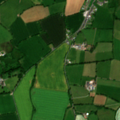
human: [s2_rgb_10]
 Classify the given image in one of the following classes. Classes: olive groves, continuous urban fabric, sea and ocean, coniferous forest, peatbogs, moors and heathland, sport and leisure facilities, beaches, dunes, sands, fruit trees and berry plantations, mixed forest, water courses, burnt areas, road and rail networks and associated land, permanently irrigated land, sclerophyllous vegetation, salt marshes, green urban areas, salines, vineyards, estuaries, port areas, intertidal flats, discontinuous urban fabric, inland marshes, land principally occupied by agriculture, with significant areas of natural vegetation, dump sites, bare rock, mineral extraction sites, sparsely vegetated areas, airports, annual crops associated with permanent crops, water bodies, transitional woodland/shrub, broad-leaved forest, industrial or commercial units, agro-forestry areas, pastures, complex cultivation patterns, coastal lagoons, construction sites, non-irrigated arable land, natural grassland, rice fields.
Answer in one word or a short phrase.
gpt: non-irrigated arable land, pastures